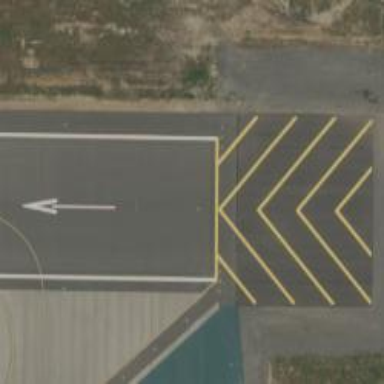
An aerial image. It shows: Asphalt runway at the airport.